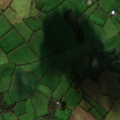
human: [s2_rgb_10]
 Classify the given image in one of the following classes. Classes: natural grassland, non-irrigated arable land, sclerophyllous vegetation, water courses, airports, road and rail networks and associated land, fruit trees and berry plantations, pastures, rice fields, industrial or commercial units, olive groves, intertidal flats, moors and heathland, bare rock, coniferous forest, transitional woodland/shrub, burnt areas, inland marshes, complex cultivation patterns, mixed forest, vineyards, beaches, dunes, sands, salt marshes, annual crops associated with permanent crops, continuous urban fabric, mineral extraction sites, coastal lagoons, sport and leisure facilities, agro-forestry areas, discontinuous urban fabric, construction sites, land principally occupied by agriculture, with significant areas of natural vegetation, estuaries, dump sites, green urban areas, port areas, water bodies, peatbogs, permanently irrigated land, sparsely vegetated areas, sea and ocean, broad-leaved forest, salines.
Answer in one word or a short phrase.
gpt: non-irrigated arable land, pastures